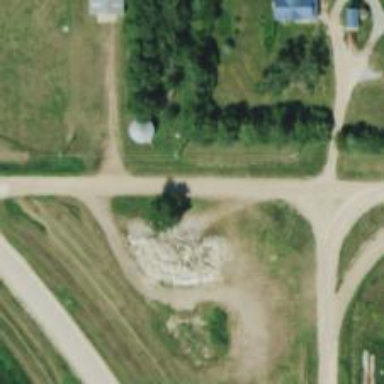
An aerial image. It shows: Unclassified road.